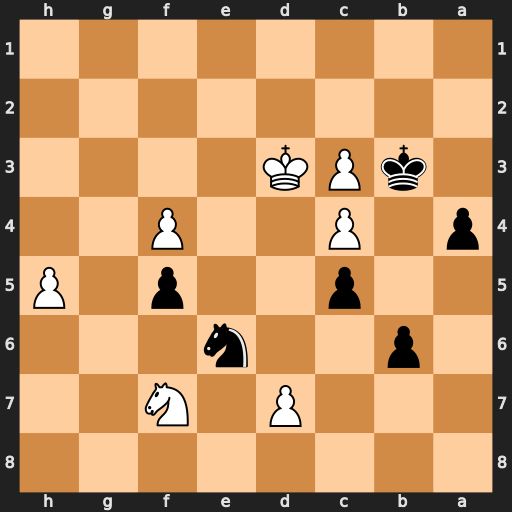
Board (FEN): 8/3P1N2/1p2n3/2p2p1P/p1P2P2/1kPK4/8/8
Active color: b
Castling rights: -
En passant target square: -
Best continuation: a3 Ng5 Nd8 h6 a2 h7 a1=Q